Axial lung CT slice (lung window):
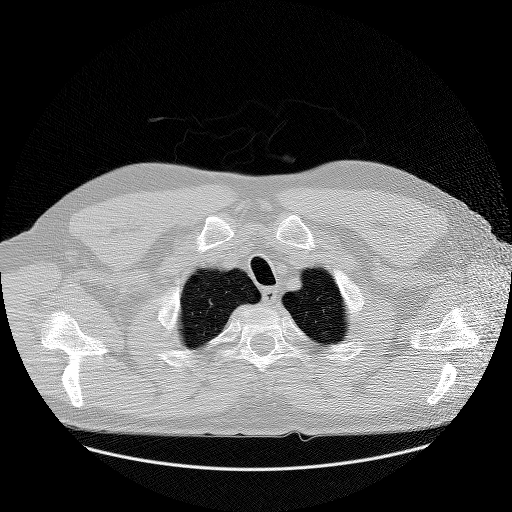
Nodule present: no